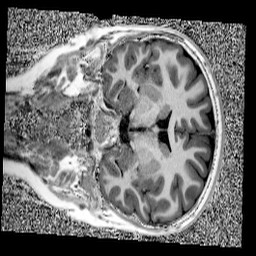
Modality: UNIT1
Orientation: coronal
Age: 11
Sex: male
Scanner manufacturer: siemens
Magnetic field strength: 3 T
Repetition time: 4 s
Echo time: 0.00303 s